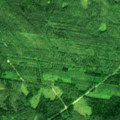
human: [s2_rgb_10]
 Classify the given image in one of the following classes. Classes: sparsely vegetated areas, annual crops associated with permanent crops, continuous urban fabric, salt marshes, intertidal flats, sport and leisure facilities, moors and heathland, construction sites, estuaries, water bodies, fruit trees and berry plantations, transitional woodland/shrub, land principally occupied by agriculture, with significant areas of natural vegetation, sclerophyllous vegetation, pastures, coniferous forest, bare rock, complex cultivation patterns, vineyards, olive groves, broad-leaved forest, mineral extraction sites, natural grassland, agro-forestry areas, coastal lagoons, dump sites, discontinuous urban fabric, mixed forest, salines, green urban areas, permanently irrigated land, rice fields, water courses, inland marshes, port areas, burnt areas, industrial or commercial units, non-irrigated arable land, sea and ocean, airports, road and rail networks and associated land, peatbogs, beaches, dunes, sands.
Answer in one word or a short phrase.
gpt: coniferous forest, mixed forest